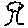
Label: tree